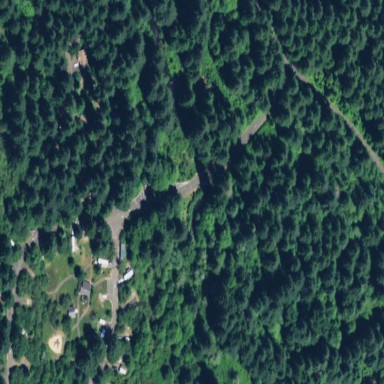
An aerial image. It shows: Campsite where tents and caravans are allowed.